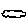
Label: cloud